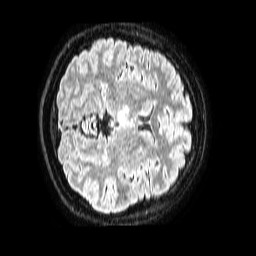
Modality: FLAIR
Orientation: axial
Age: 30
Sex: female
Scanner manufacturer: philips
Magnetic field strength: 1.5 T
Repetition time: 4.8 s
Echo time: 0.3 s